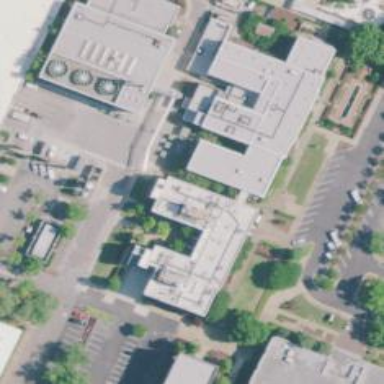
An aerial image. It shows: University building.